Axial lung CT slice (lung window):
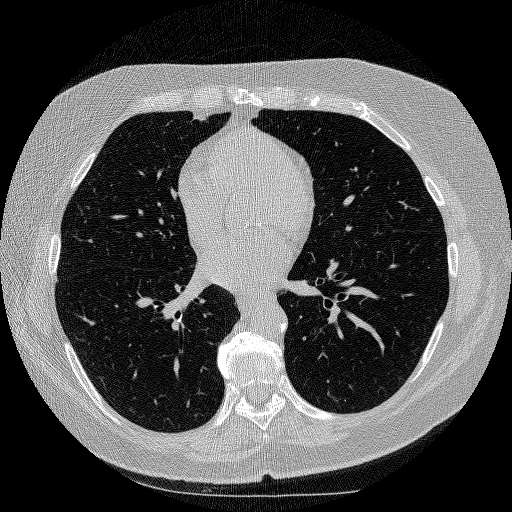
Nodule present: no